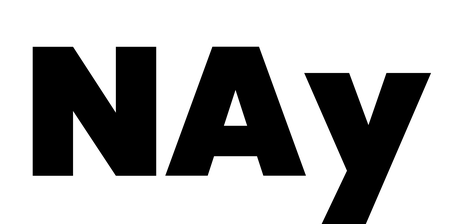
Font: Poppins-Black